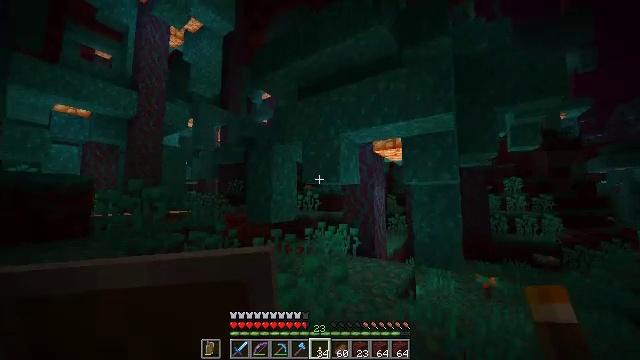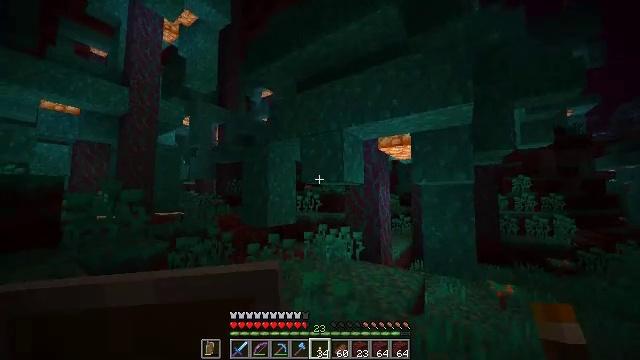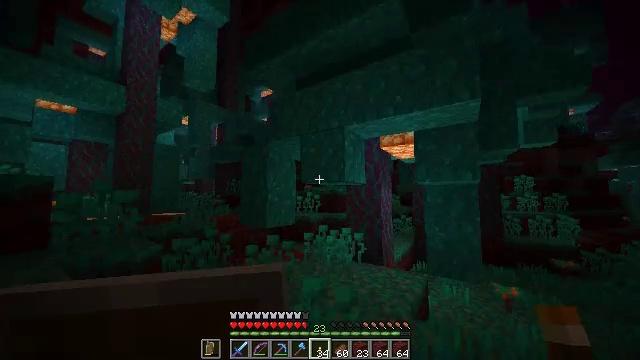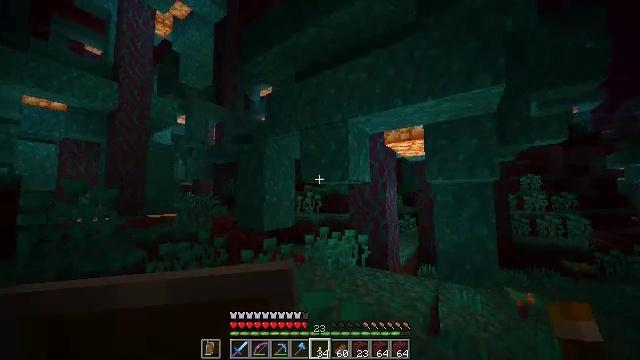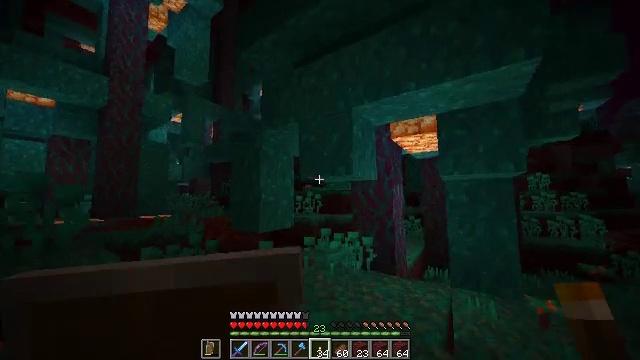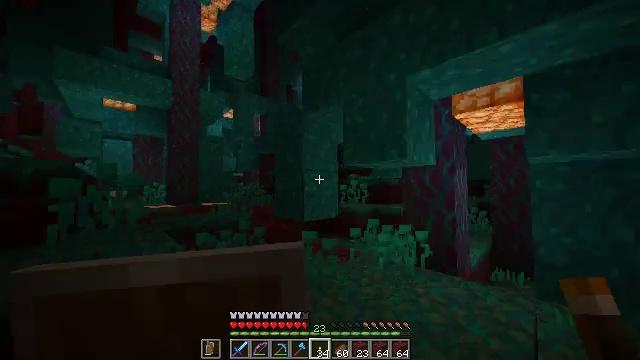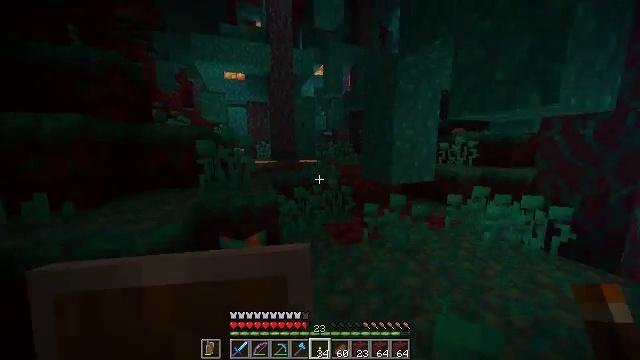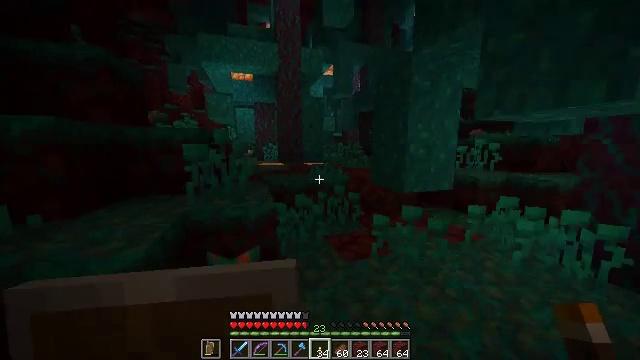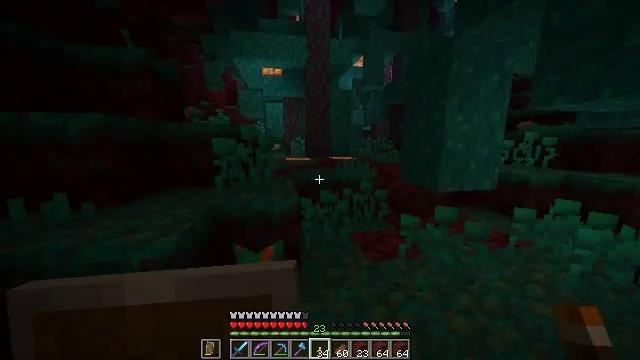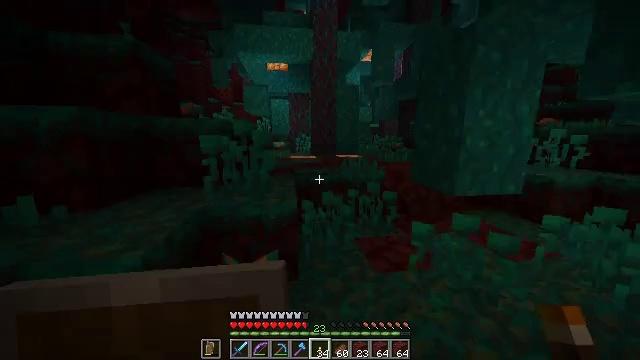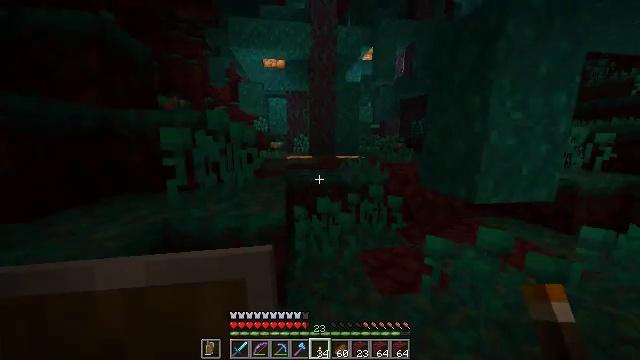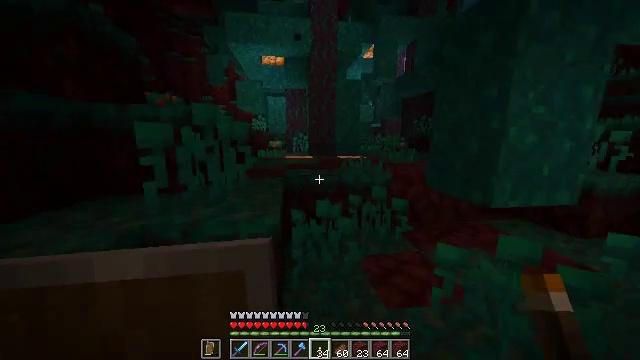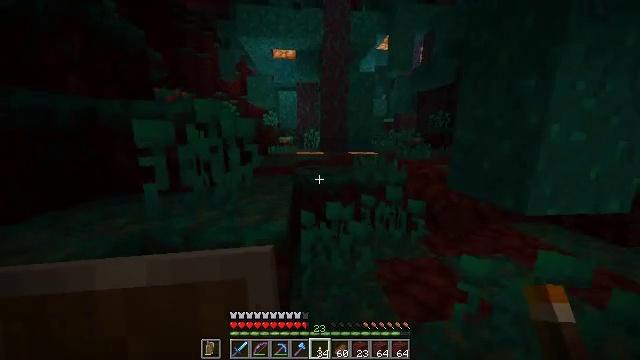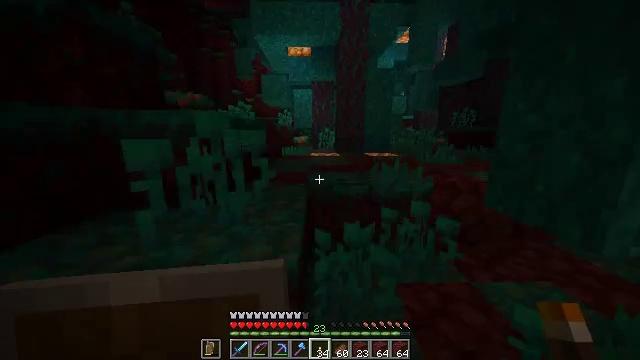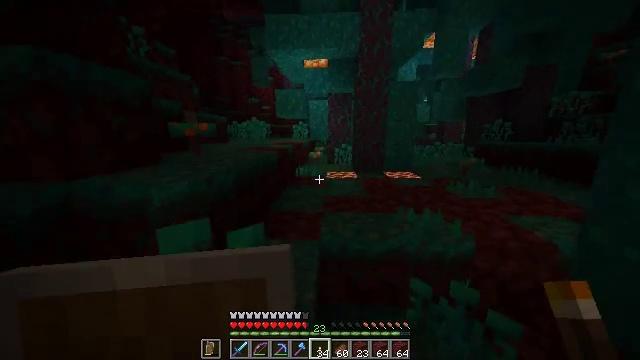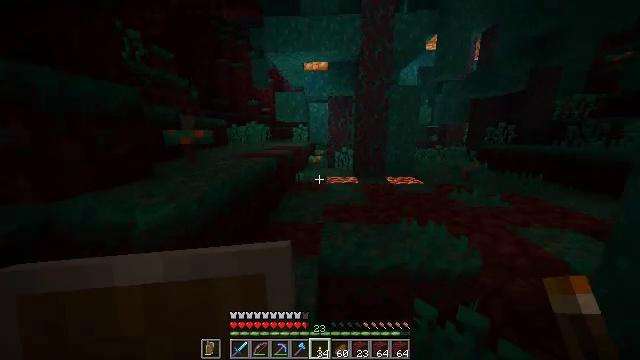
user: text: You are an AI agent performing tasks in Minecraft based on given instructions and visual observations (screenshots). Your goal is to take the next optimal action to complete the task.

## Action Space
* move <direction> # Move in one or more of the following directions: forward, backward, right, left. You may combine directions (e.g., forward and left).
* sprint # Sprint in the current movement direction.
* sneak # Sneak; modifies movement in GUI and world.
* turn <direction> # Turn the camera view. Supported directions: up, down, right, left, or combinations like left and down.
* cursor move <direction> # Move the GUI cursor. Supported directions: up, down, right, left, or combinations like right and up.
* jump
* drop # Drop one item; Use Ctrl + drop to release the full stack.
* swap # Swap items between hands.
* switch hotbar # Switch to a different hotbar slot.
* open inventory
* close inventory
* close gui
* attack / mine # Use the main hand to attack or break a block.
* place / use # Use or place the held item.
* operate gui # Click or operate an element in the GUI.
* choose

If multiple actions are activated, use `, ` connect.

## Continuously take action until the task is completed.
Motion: motion action
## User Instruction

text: Break the warped stem block.
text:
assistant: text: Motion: move forward
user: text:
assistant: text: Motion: move forward
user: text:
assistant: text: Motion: move forward
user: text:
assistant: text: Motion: move forward
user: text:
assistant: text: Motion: move forward, turn left and down
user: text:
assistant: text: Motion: move forward, turn left and down
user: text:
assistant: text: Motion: move forward, turn left
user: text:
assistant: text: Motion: move forward, turn left and down
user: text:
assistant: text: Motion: move forward, turn left
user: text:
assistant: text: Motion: move forward
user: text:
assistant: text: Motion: move forward
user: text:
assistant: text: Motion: move forward, turn left and down
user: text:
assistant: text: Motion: move forward, turn left, jump
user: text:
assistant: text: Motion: move forward, turn left, jump
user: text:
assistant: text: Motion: move forward, jump
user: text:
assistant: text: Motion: move forward, turn left, jump
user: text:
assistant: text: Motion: move forward, turn left and down
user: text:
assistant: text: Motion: move forward
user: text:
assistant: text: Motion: move forward
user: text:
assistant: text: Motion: move forward
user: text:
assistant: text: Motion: move forward
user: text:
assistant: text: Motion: move forward, turn left and up
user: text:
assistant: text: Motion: move forward, turn left and up
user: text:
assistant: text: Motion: move forward, turn left and up
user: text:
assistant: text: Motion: move forward, turn left and up
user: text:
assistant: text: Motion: turn left
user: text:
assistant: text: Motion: turn left
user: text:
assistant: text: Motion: no_op
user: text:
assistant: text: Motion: move forward, turn right and up
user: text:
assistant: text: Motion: move forward, turn right and up